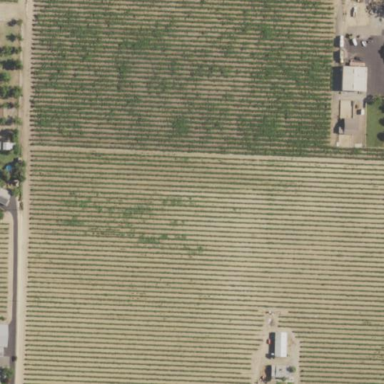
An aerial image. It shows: Vineyard.